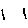
Label: line